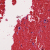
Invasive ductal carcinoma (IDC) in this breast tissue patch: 0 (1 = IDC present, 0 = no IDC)